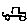
Label: car